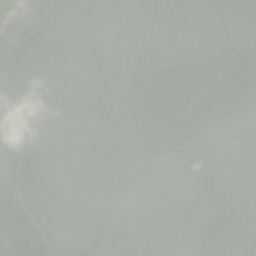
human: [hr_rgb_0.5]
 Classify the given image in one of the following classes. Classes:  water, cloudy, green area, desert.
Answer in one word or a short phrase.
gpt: cloudy